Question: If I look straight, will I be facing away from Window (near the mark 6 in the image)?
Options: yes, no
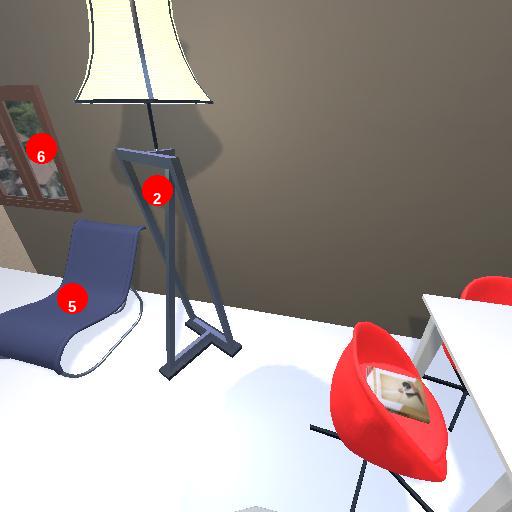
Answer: yes